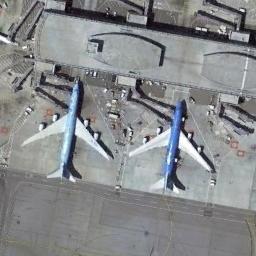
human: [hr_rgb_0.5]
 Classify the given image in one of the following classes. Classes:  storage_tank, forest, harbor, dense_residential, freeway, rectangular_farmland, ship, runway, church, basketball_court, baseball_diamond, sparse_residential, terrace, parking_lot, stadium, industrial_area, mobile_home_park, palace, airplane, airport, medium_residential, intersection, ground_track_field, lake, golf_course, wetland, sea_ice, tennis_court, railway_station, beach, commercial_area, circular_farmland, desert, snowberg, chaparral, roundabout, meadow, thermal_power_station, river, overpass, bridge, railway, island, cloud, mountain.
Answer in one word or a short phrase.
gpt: airplane